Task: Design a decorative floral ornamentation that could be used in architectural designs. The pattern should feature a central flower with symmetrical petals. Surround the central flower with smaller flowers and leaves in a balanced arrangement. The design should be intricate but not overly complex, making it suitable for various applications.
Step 1767:
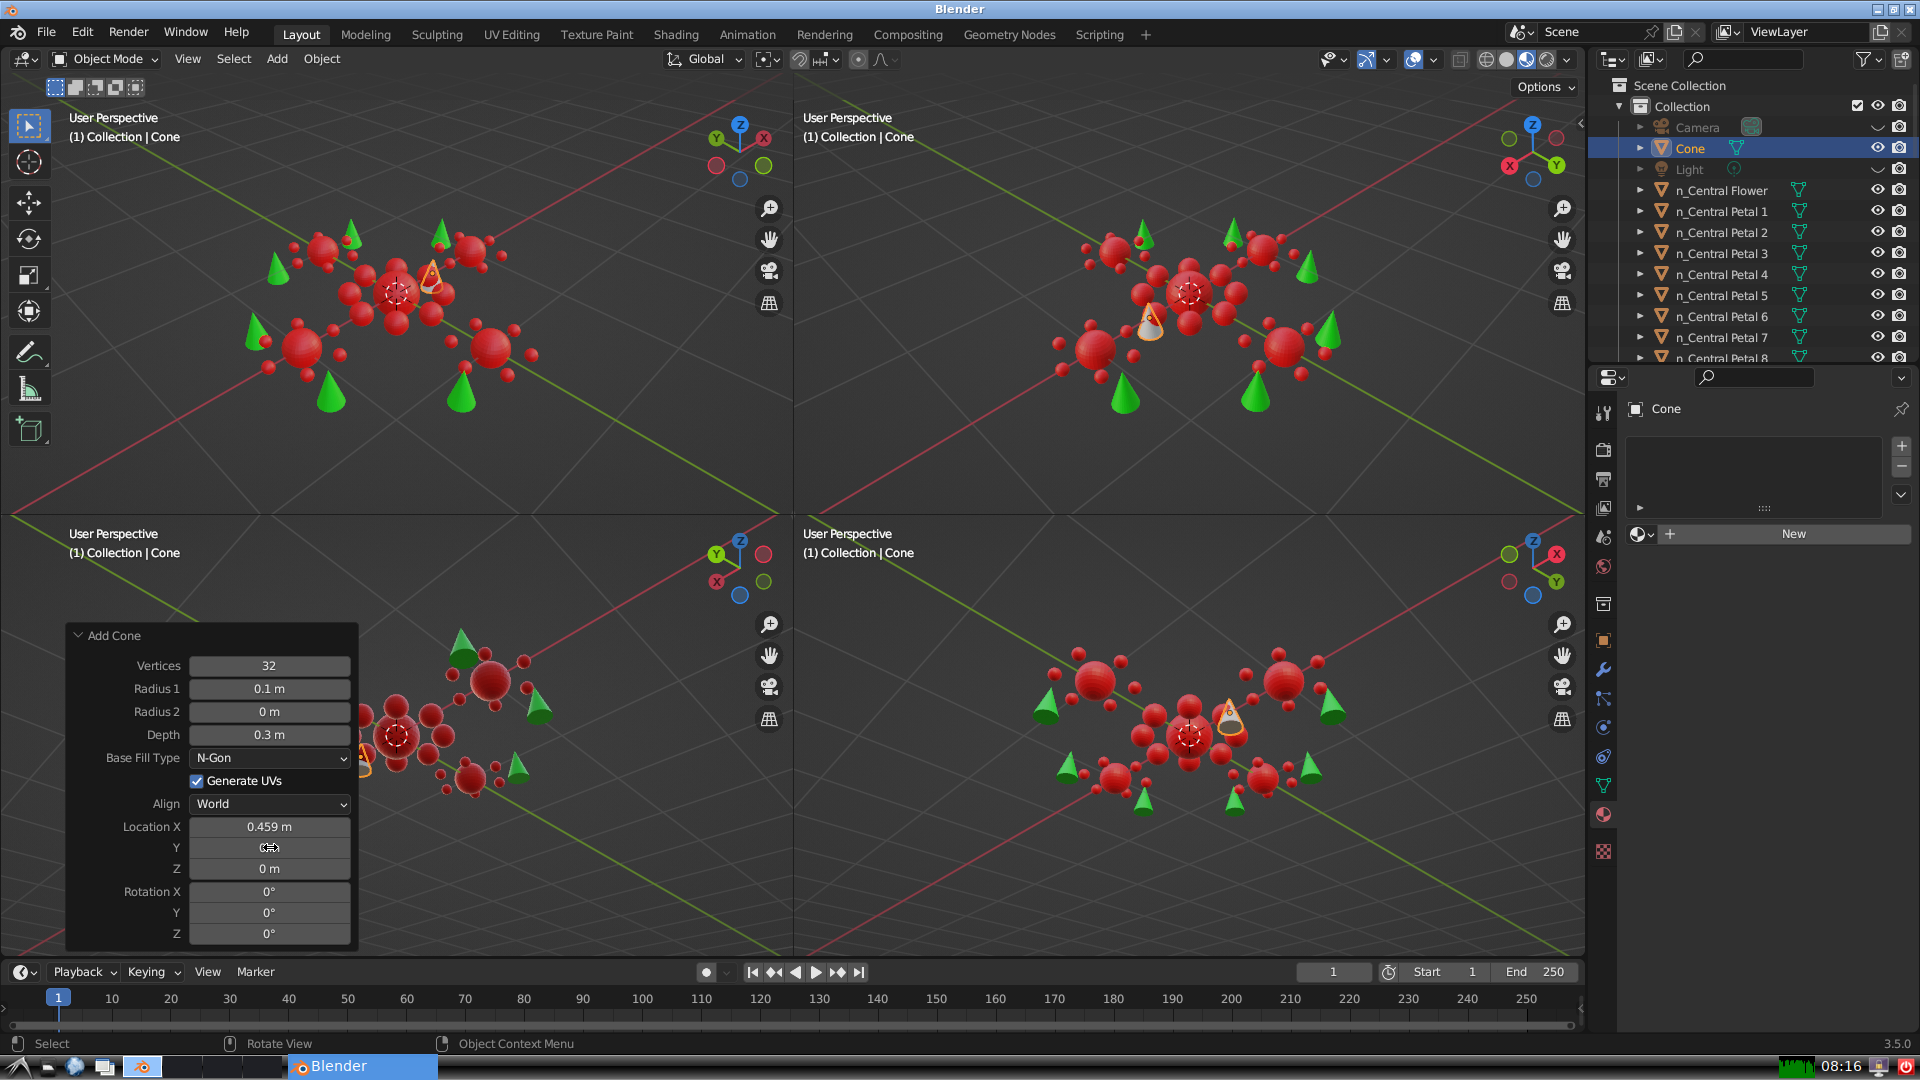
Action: click: no